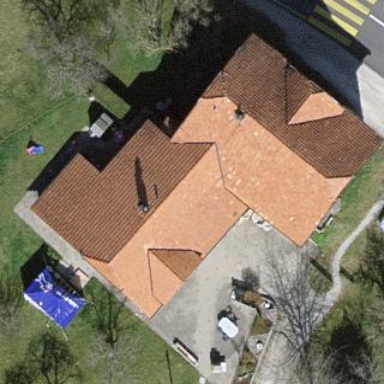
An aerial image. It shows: Building with gabled roof.